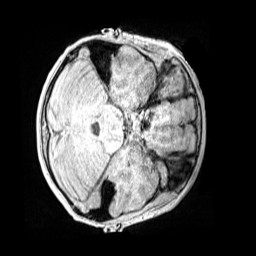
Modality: MP2RAGE
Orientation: axial
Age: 13
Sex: male
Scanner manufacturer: siemens
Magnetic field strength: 3 T
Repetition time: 4 s
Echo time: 0.00299 s